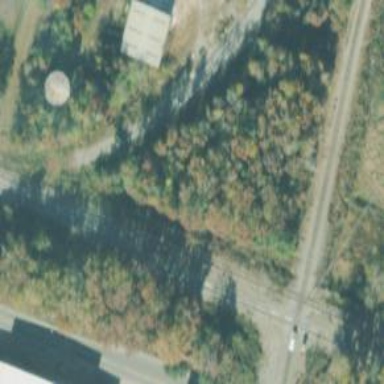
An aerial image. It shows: Abandoned railway yard is depicted.